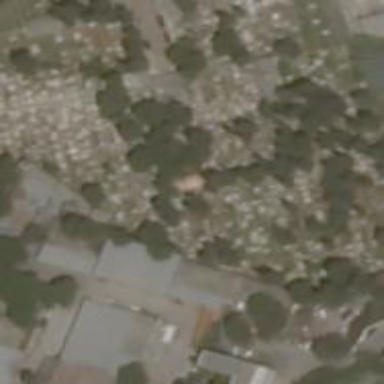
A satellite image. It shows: Cemetery.